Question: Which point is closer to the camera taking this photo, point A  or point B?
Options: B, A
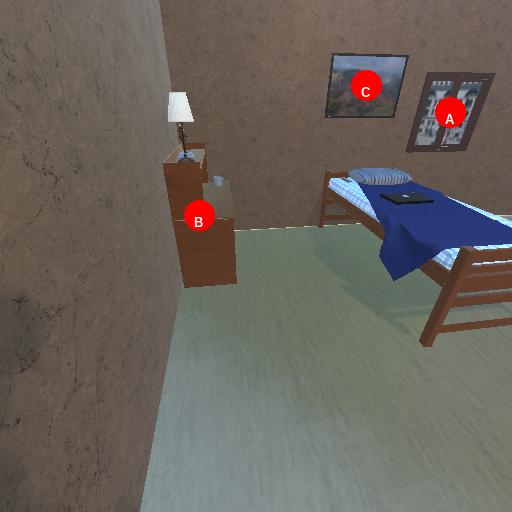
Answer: B